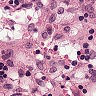
Metastatic tissue present: no